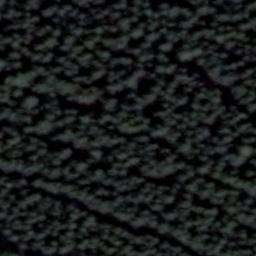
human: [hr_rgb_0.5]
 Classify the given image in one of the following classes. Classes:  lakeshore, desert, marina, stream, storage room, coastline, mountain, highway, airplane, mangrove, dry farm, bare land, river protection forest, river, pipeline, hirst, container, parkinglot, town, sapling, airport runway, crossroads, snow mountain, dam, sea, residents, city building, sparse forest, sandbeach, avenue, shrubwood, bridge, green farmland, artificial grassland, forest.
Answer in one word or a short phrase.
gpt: forest